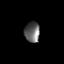
Tissue: prostate
Cell type: T cells
Senescence score: 0.2934
Nuclear area (px): 302
Mean DAPI intensity: 101.758